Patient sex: M
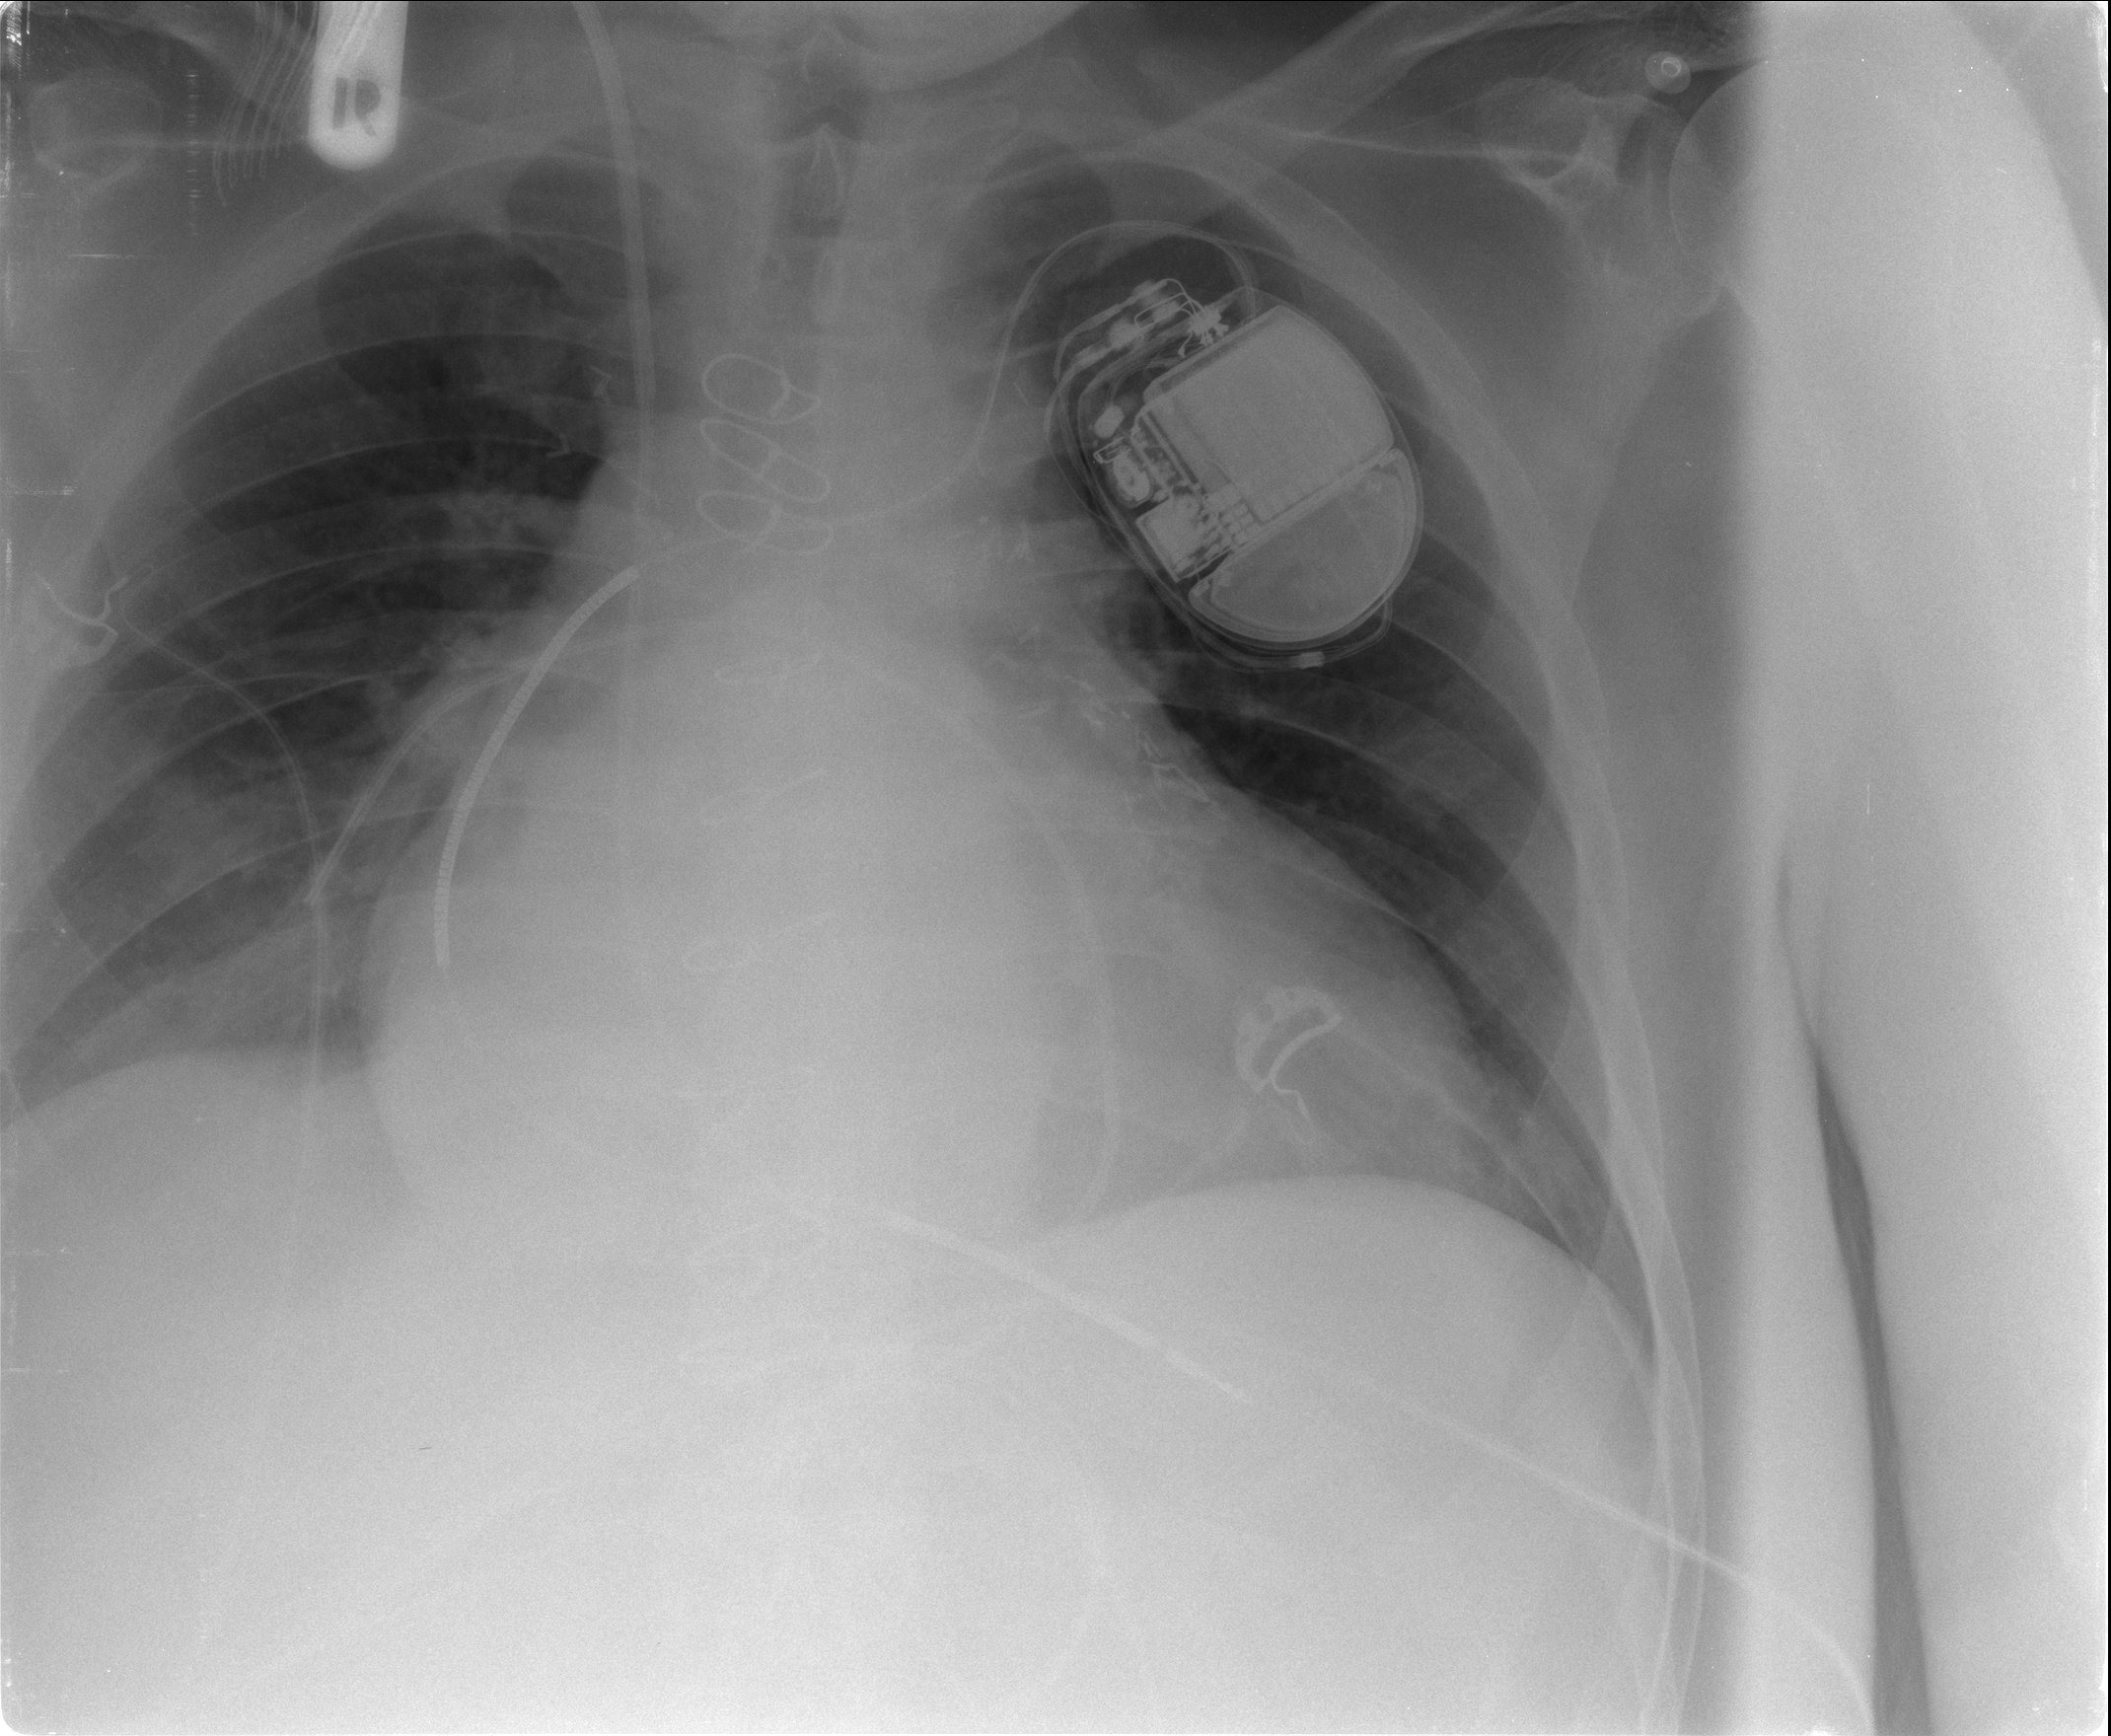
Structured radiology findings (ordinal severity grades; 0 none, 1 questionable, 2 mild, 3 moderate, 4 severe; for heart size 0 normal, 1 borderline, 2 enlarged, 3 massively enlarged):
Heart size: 3
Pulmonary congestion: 0
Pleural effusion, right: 1
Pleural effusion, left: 0
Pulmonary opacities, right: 0
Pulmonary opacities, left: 0
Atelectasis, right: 2
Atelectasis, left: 0